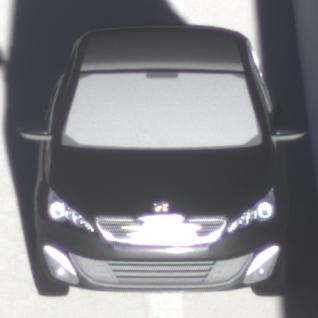
Make: Peugeot
Model: 308 VTi 82
Detailed model: 308 (II)
Model produced from: 2013/09
Model produced until: 2014/11
Doors: 5
Color: black
Road condition: dry road
Daytime: sunrise or sunset
Contrast: high contrast